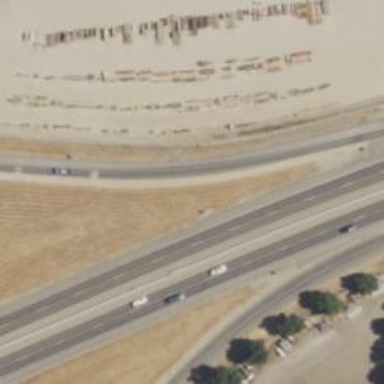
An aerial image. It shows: Asphalt trunk link road.